Question: I have a '<div>' on single-page web design. To be more specific -- I can't find a way to fill the background properly, using the '<div>'s.
For some reason, the '<div>'s won't fill the background as I want -- the background always stays visible (on left/right and top/bottom sides of the '<div>'s).
- '<div>'- '<div>'- '<div>''<div>'- '<div>'
I've tried to change the 'position' value on the CSS part. The outcome was always a "twisted" version of the page.
---
My code:
'''
<div id="page1" align="center">
<a id="about"></a>
</div>
<div id="page2">
<a id="portfolio"></a>
</div>
<div id="page3">
<a id="Dream"></a>
</div>
<div id="page4">
<a id="contact"></a>
</div>
<div id="page5">
<a id="Love"></a>
</div>
'''
My code:
'''
#page1{
height : 1000px;
background-color: #4c3719;
}
#page2{
height : 1000px;
background-color: #9a8479;
}
#page3{
height : 1000px;
background-color: #ddbad8;
}
#page4{
height : 1000px;
background-color: #ddd28d;
}
#page5{
height : 1000px;
background-color: #ed9aa9;
}
'''
---

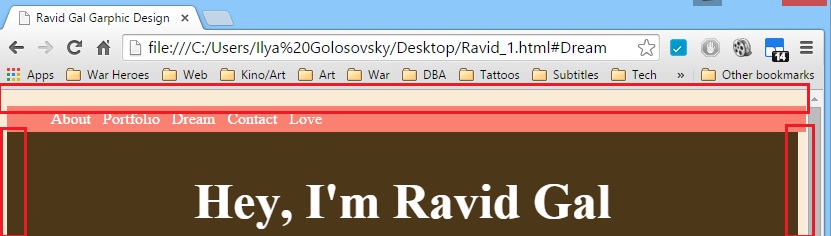
Answer: Write before all CSS code this
'''
* {
margin:0;
padding:0
}
'''
If I correctly understand this may help